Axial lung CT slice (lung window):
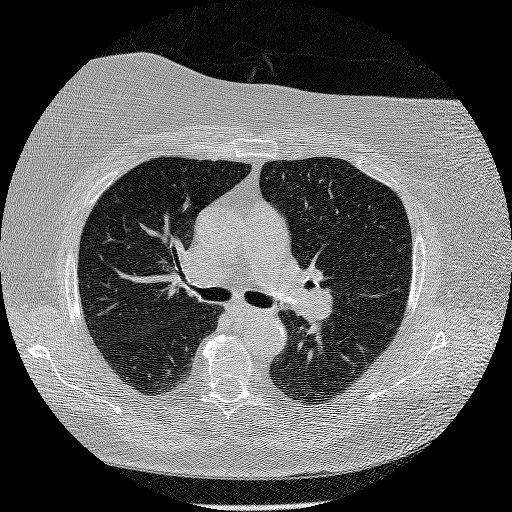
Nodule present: no